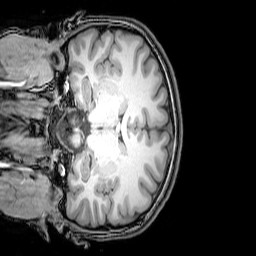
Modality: T1w
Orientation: coronal
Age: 22
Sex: female
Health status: healthy
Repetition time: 0.081 s
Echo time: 0.037 s